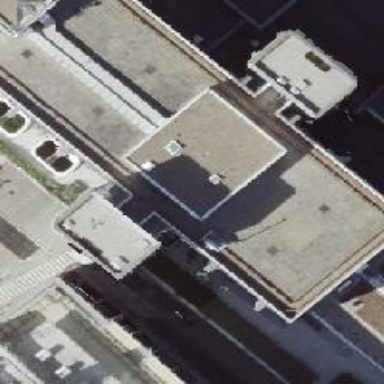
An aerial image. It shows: Building with flat white-colored roof. The roof is gray in color.